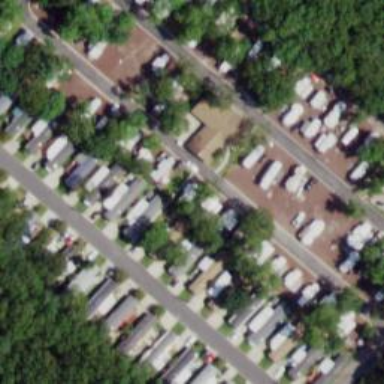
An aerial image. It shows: Caravan site for tourism.